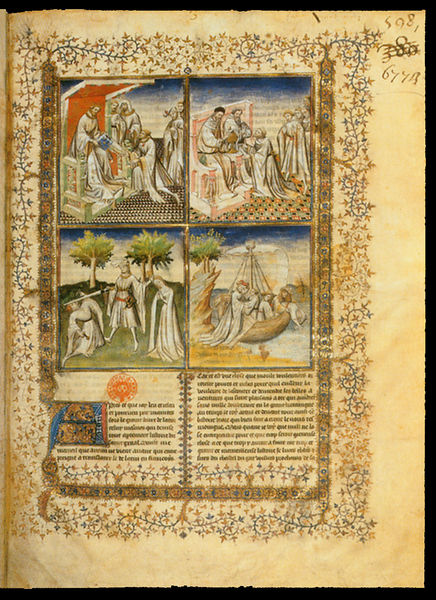
Titel: Tristan en prose
Institution: Paris, Bibliothèque Nationale
Schlagwörter: baum, berg, blau, himmel, wasser, weiß, bäume, grün, menschen, frau, zeichnung, dach, rot, malerei, ornament, geschichte, rahmen, tod, natur, wind, land, gewand, gold, gewänder, boot, ranken, schiff, schrift, segel, bilder, papier, farbe, rand, könig, thron, floral, verzierung, buch, seite, illustration, schwert, text, buchstaben, initiale, stempel, herrscher, ritter, ranke, buchseite, pergament, efeu, mittelalter, knieen, krönung, segnung, baldachin, kreuzzug, palmen, könige, heilige, miniatur, szenen, quadrat, handschrift, miniaturen, latein, blattranke, buchmalerei, seriendruck, manuskript, buc, palästina, illumination, malrei, heliges land, 98, de honnecourt, seite 98, rankn